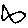
Label: fish